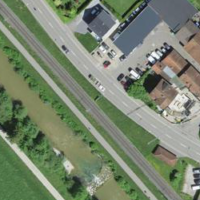
EUNIS habitat code: 57
Species observed at this site:
Prunus padus